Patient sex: M
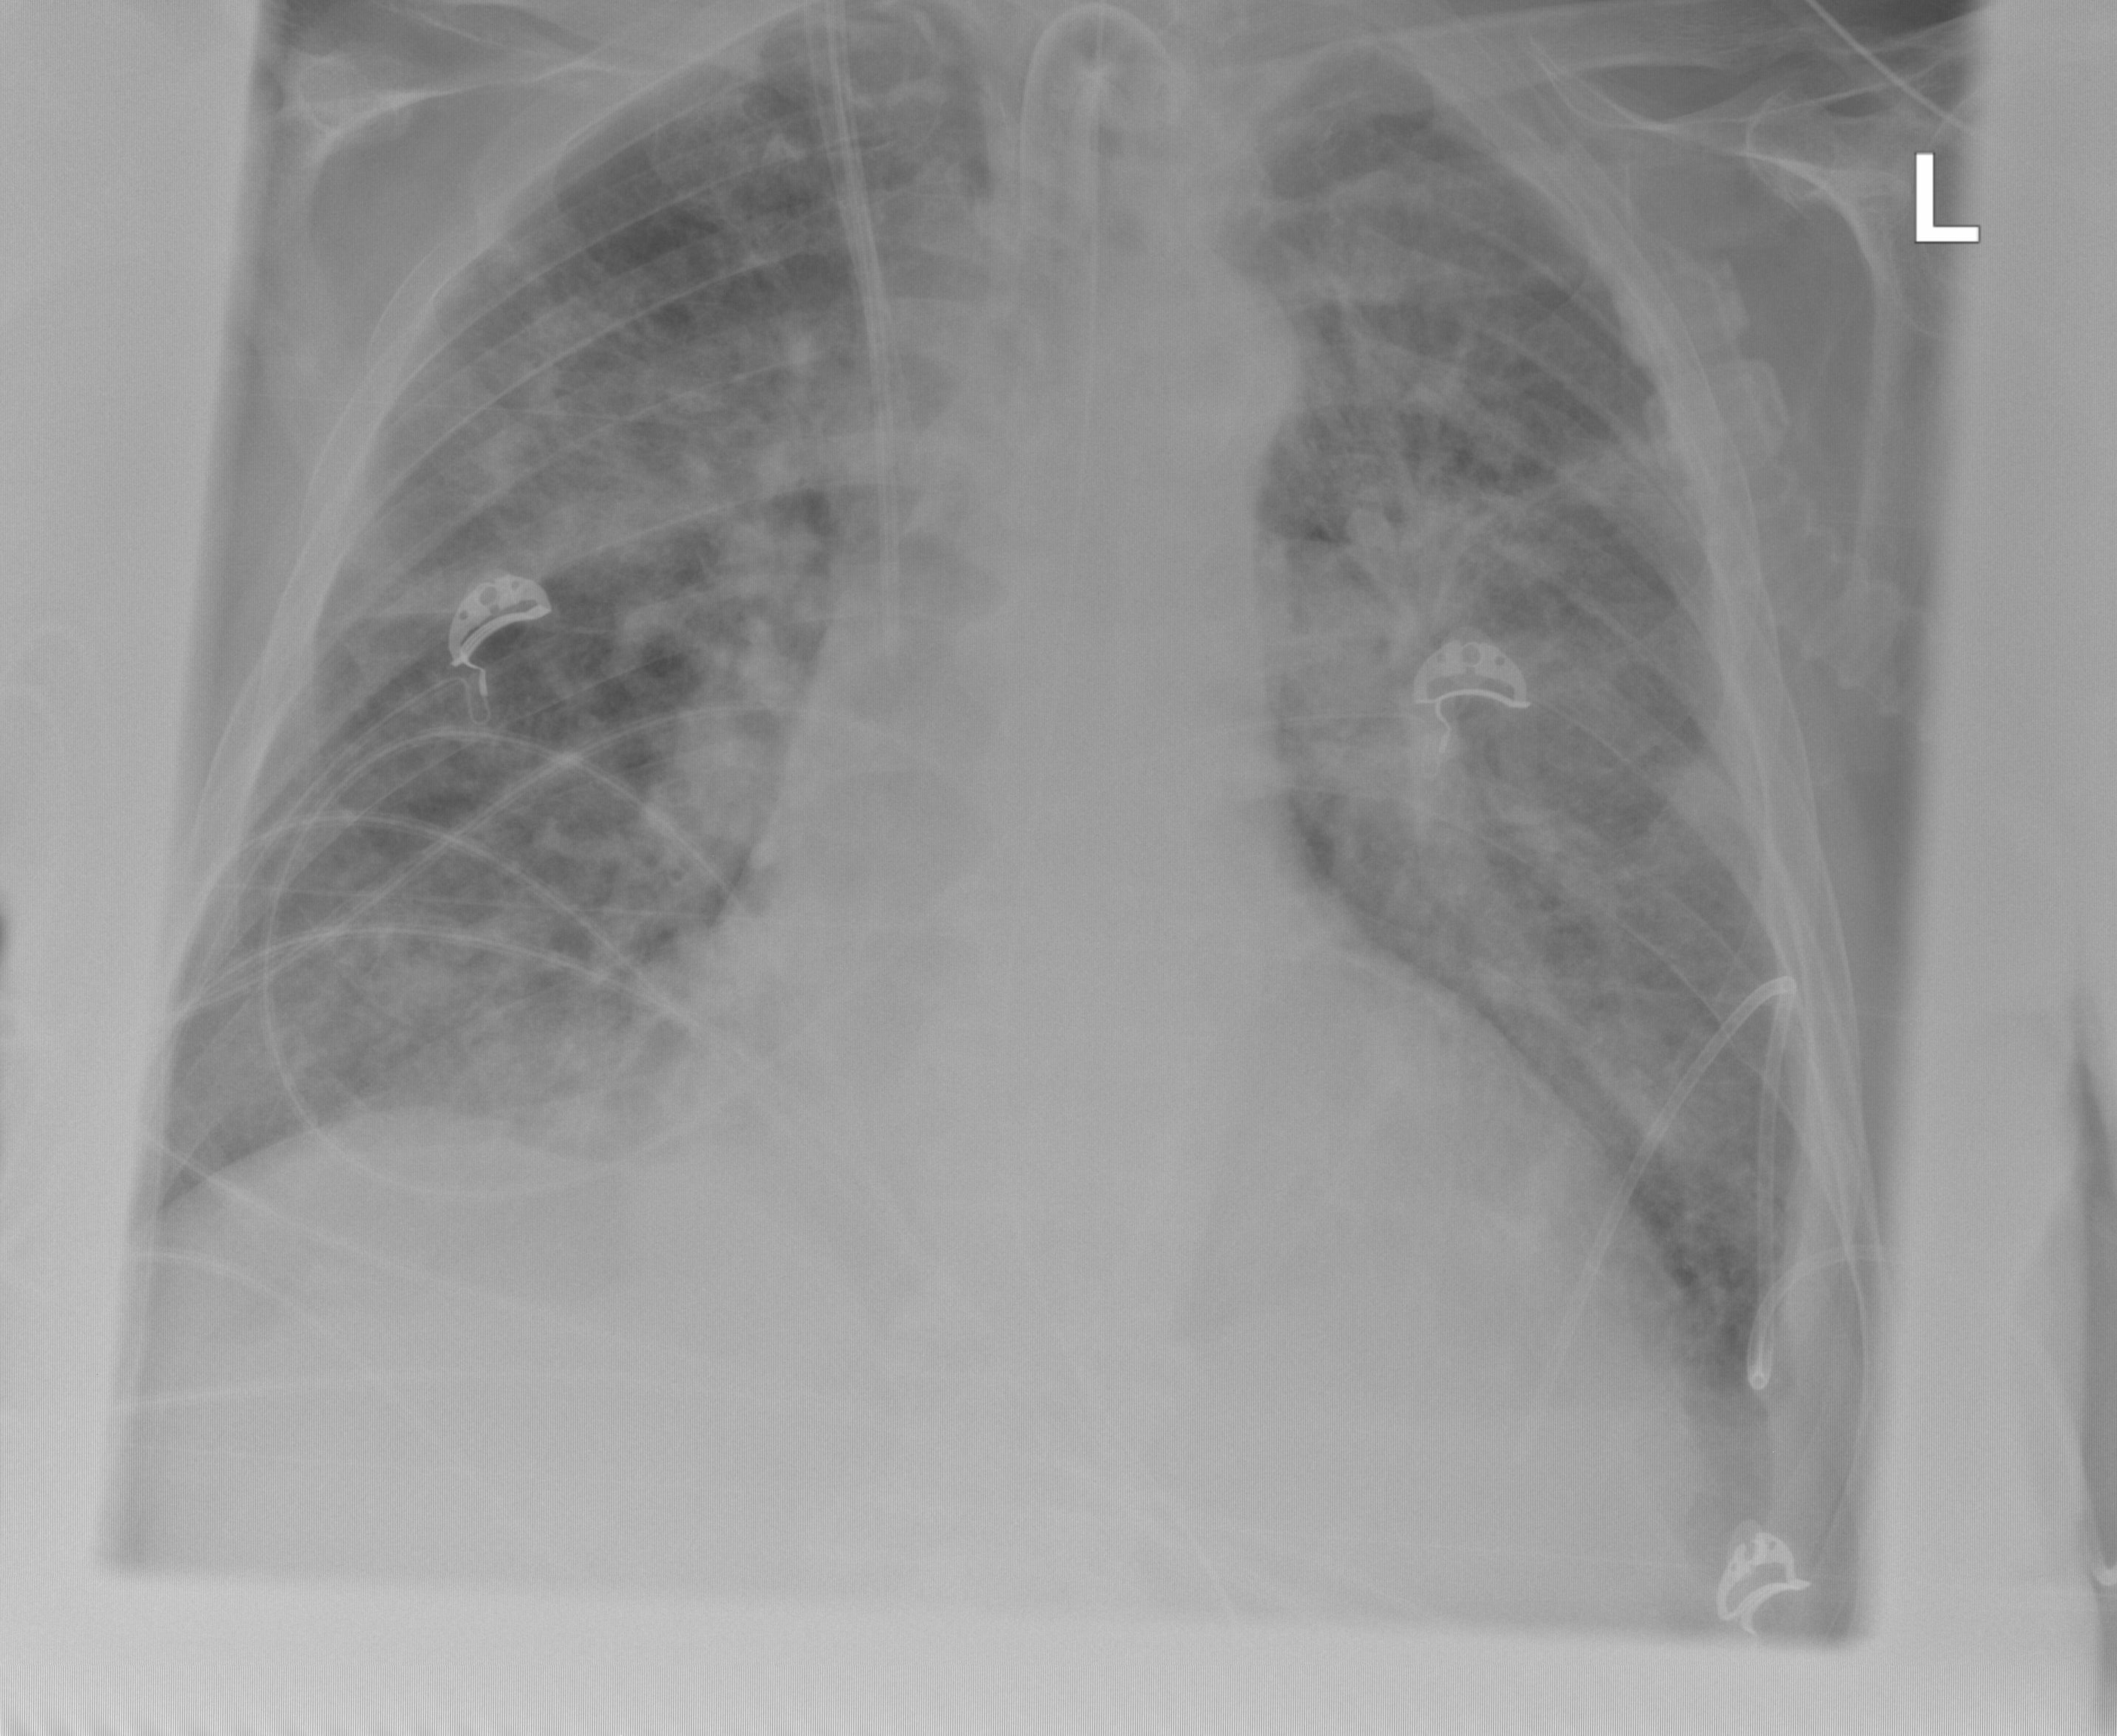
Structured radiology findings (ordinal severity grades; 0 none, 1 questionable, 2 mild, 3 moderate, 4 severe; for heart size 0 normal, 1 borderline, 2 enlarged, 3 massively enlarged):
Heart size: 2
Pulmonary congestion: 2
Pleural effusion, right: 0
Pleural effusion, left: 0
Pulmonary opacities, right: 1
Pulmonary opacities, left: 2
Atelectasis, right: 2
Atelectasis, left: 2